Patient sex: M
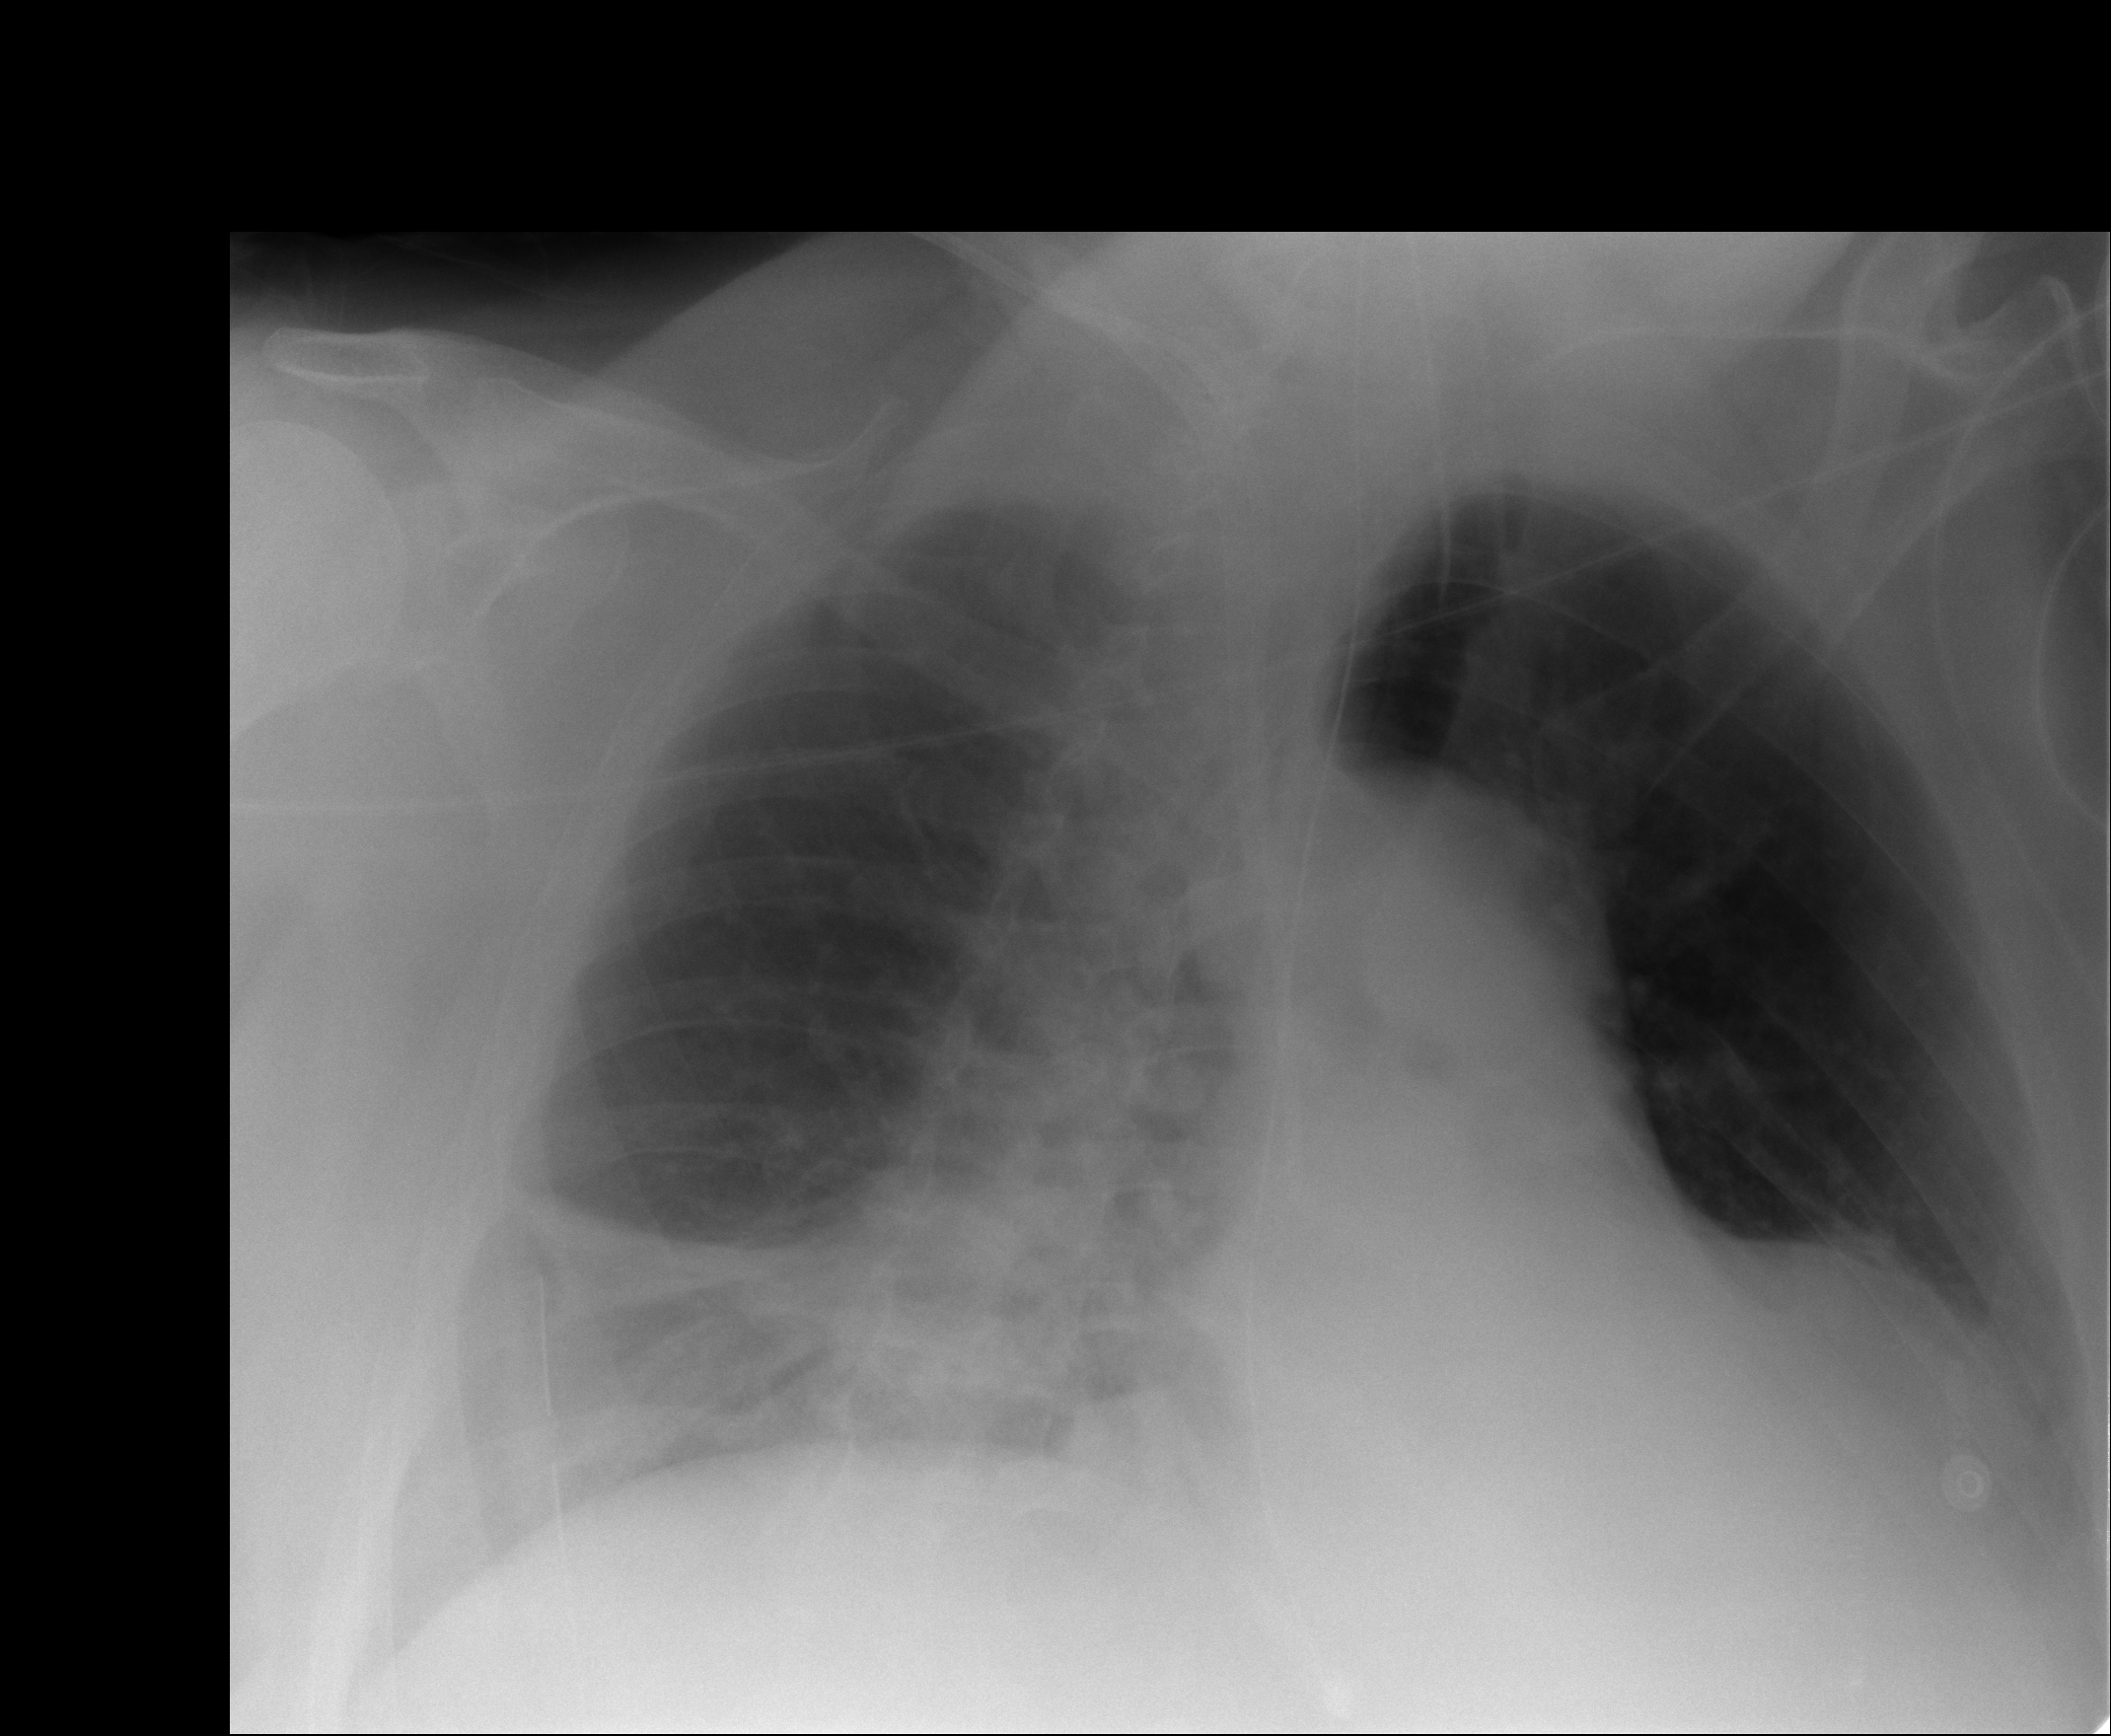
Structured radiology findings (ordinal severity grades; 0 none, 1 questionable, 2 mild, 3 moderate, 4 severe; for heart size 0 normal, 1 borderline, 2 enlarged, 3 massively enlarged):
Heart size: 2
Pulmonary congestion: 0
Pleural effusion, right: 2
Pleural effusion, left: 0
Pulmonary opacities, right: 2
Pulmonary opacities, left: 0
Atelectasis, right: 2
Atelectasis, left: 2